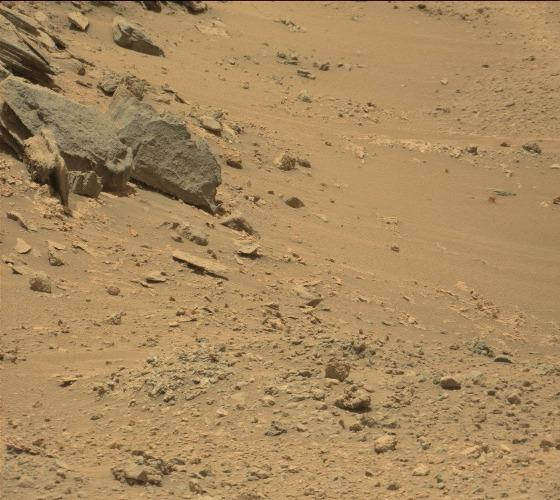
Terrain classes present: Gravel / Sand / Soil, Rock